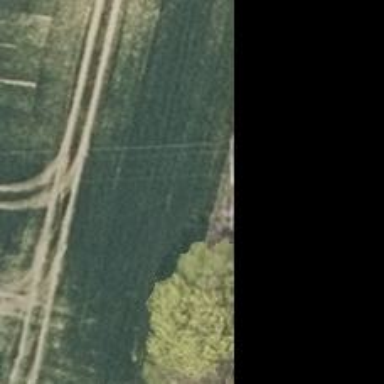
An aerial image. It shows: Power pole.